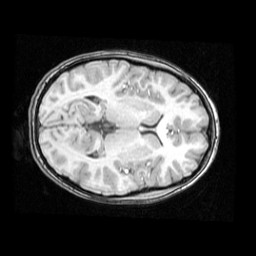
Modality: T1w
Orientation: axial
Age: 13
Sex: female
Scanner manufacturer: ge
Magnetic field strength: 1.5 T
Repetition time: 0.03333 s
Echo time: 0.008 s